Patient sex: M
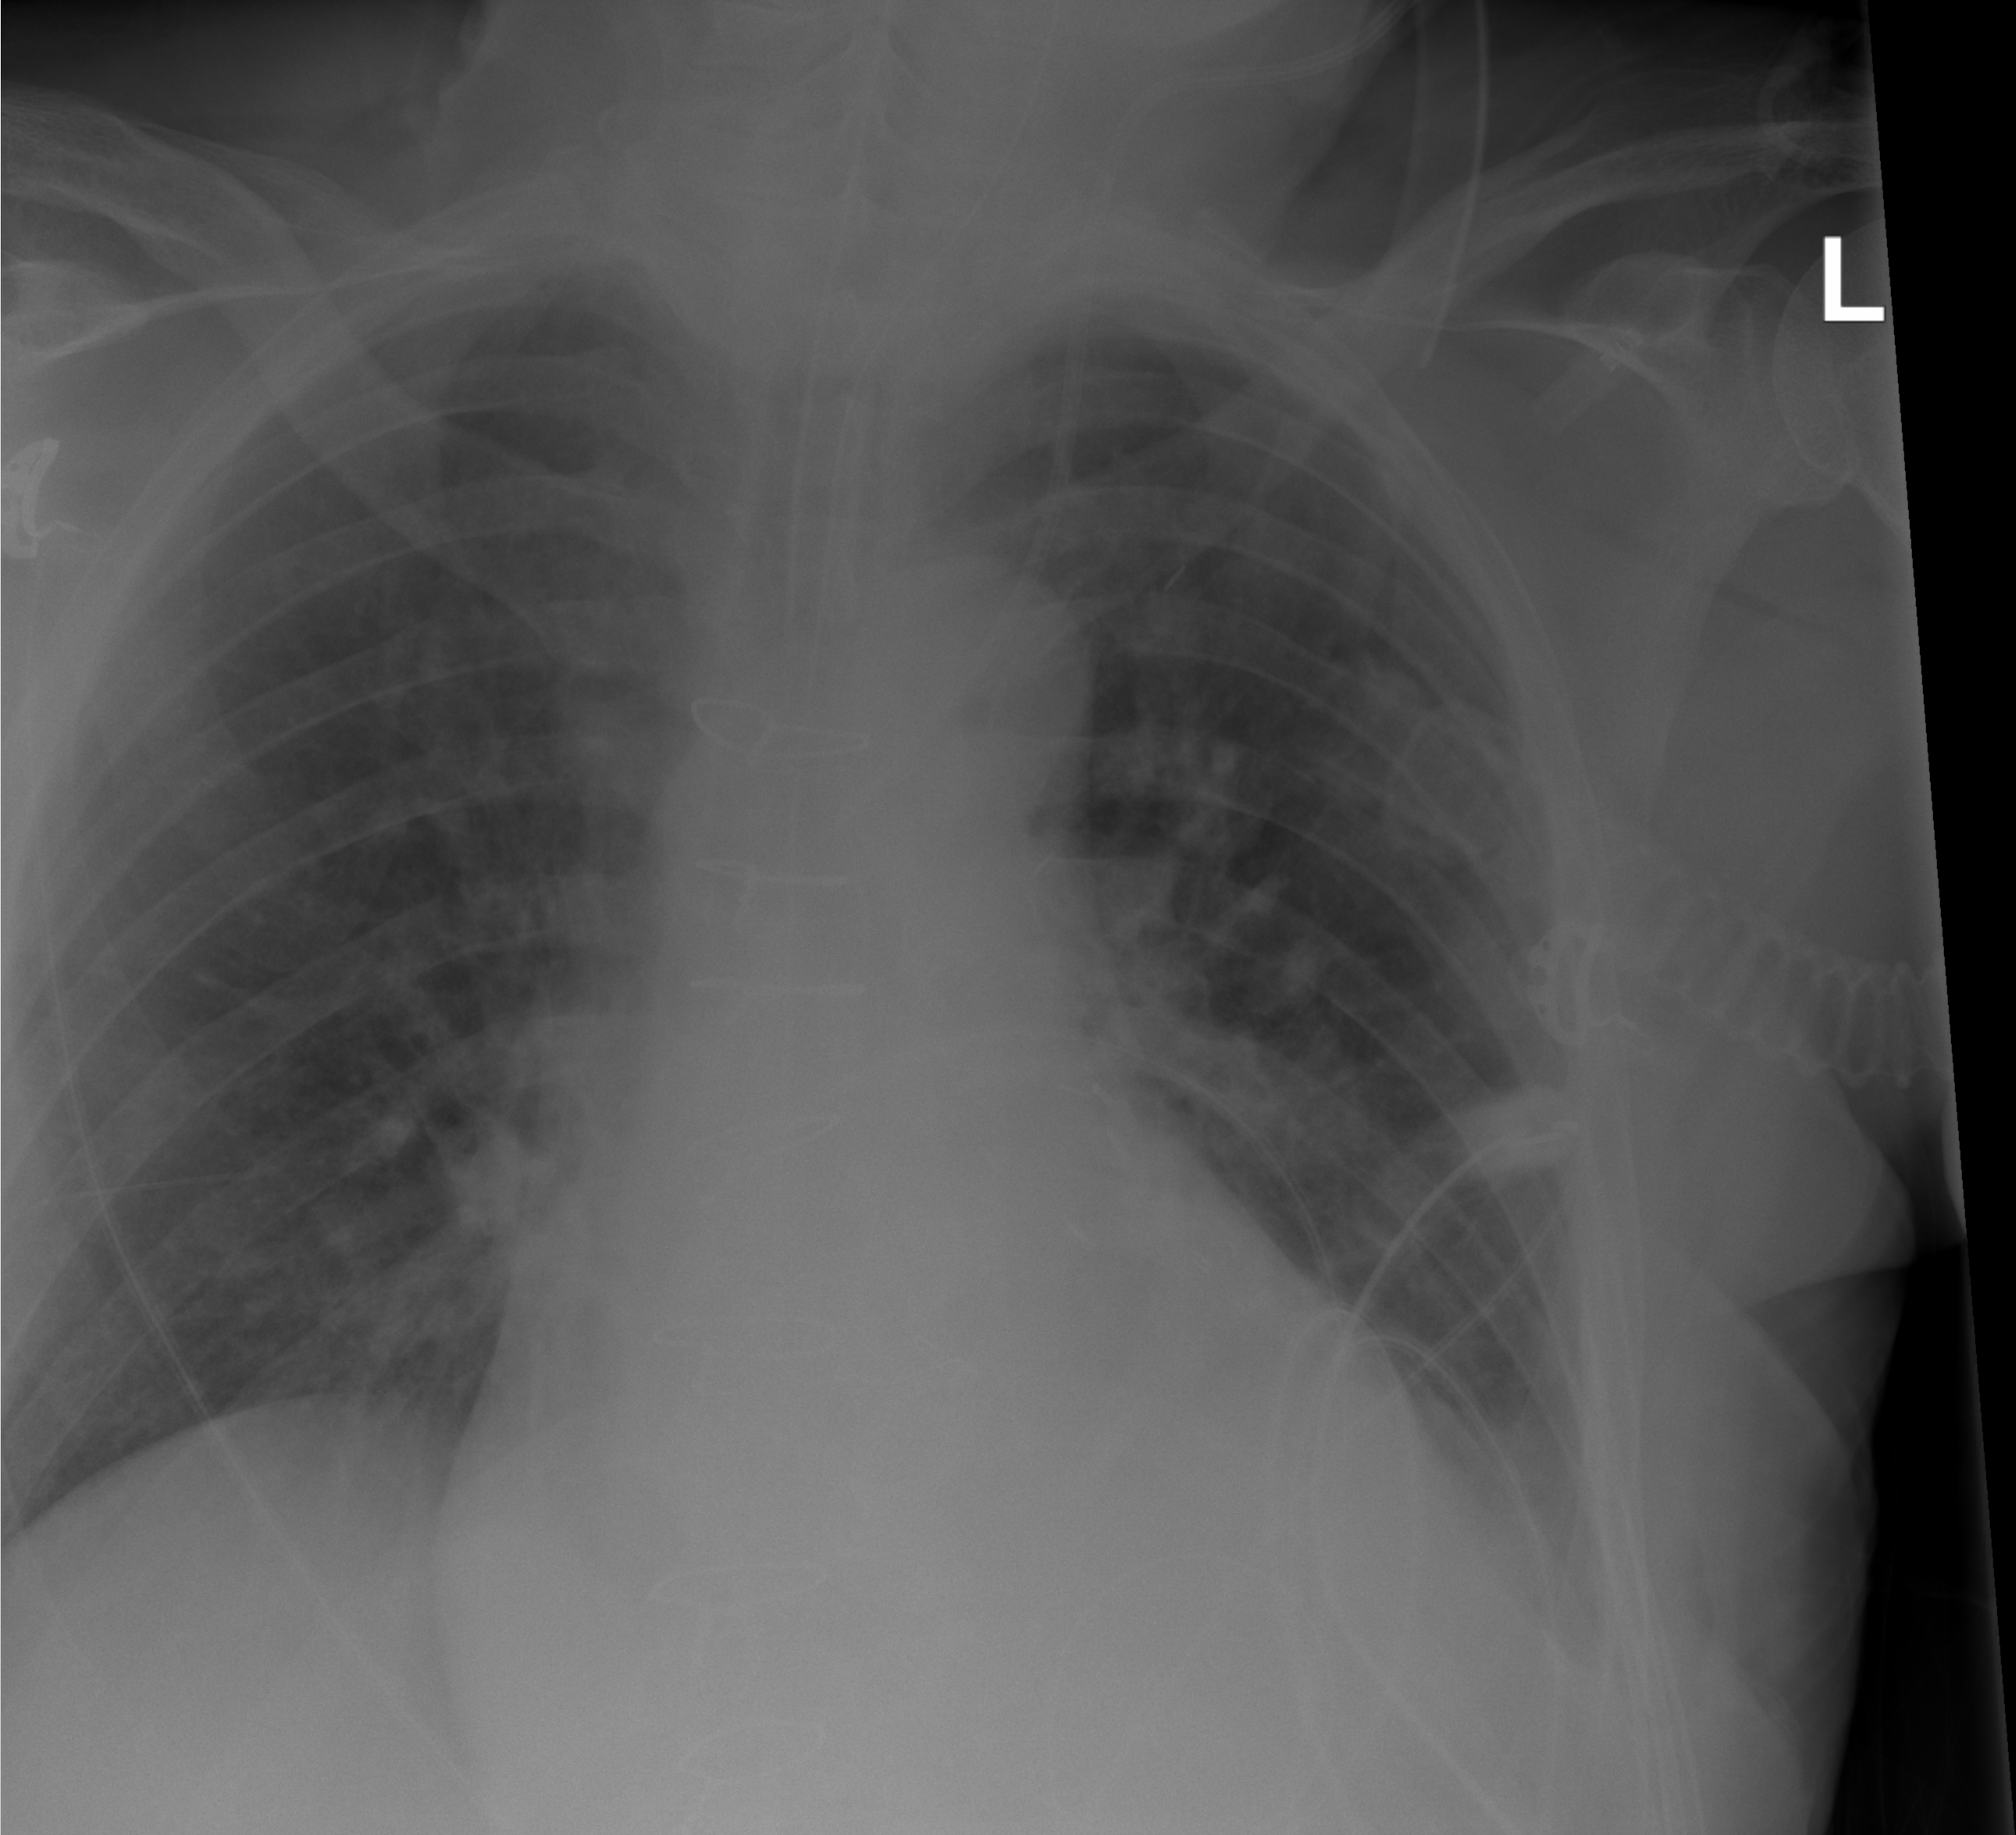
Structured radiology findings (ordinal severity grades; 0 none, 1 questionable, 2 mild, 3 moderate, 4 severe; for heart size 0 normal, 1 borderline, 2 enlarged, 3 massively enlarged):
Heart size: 2
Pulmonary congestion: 2
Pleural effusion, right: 0
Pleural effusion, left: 2
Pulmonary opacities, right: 0
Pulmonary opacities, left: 0
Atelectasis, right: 2
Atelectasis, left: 2